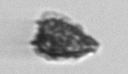
Label: Syracosphaera_pulchra